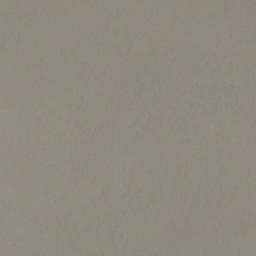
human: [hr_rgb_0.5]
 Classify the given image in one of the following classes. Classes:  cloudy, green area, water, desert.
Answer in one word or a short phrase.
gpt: cloudy